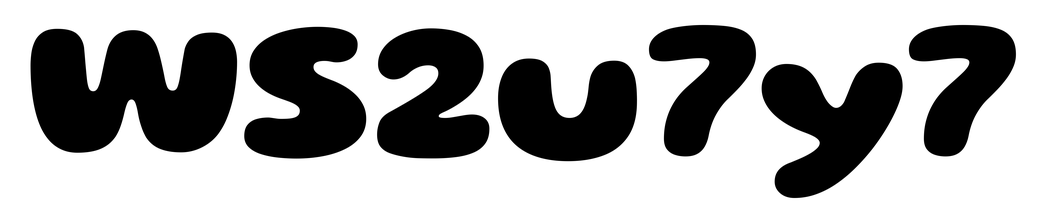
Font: Gluten_ExtraBold